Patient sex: M
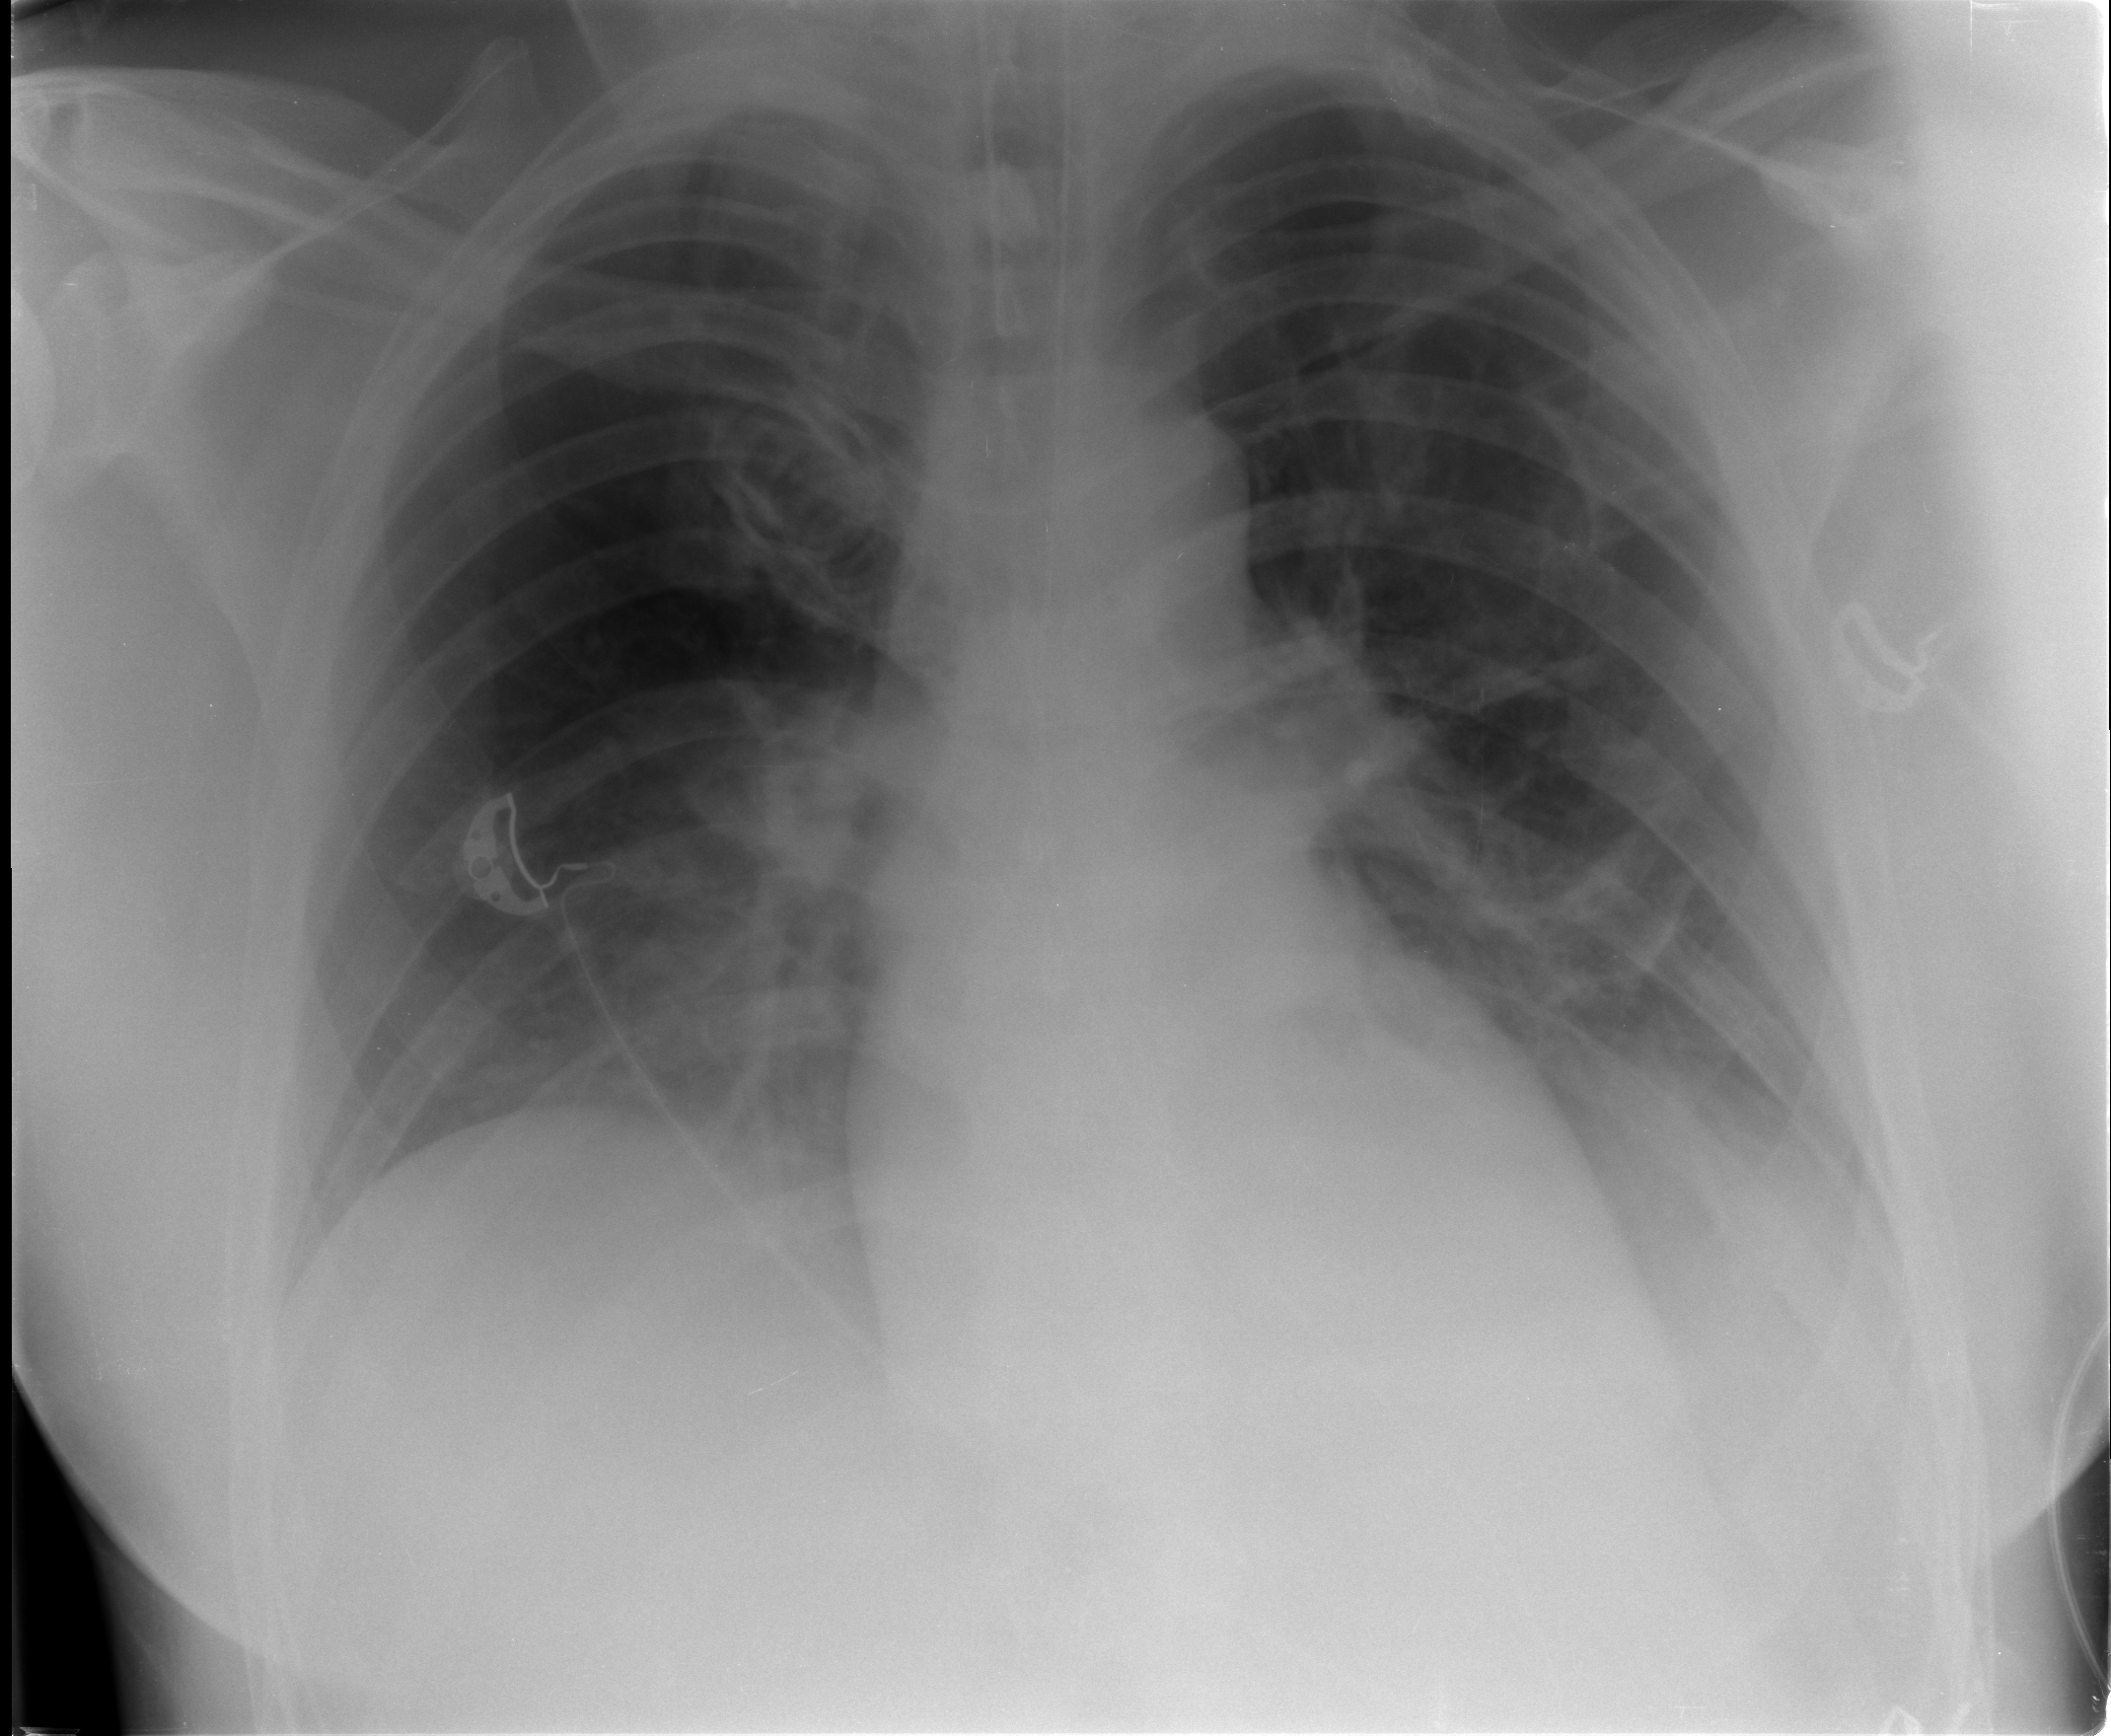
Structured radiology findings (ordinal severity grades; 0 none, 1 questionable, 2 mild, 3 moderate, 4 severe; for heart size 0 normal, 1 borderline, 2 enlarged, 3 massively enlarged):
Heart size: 0
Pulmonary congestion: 0
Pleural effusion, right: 0
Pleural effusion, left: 2
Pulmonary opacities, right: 0
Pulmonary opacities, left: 0
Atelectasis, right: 2
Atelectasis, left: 2